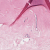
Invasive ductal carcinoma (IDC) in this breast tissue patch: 0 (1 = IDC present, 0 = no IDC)